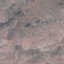
Land use / land cover: HerbaceousVegetation